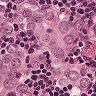
Metastatic tissue present: yes